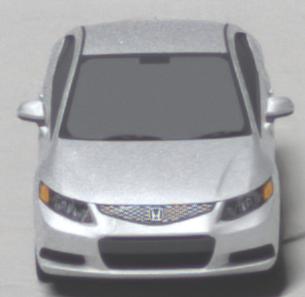
Make: Honda
Model: Civic Limousine 1.8
Detailed model: Civic (IX) Limousine
Model produced from: 2014/05
Model produced until: 2017/06
Doors: 4
Color: white
Road condition: dry road
Daytime: not specified
Contrast: high contrast